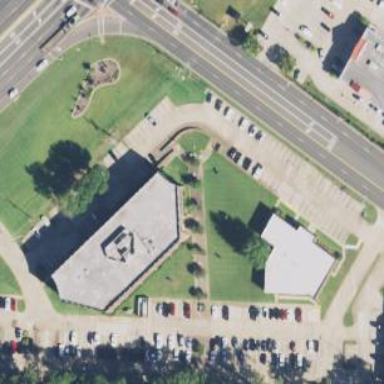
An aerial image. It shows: Bank building.